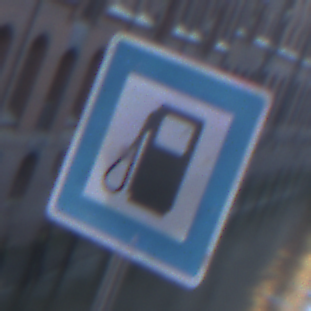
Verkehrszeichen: Tankstelle
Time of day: SunriseSunset
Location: Outdoor (Urban)
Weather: Clear
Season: NotSpecified
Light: Natural